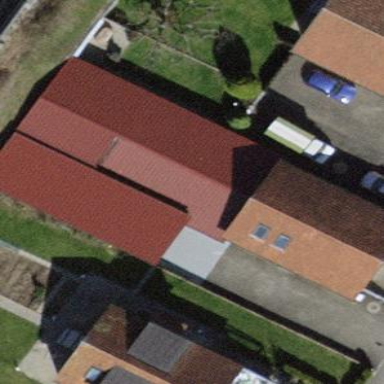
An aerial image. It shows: Pitched roof building.